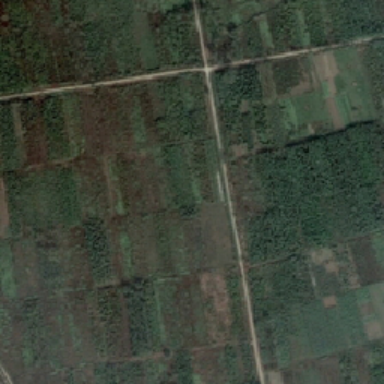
The cross separates the green farmland into four pieces .